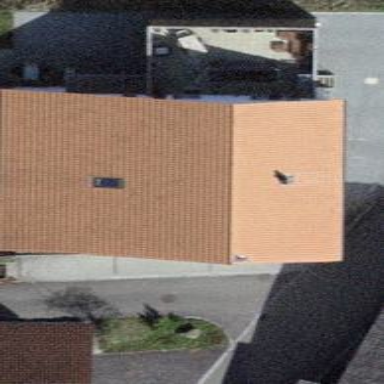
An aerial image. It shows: Building with tile roof.